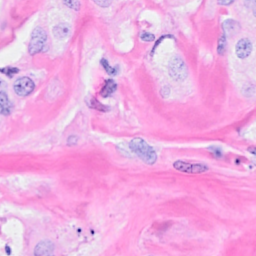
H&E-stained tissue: Breast